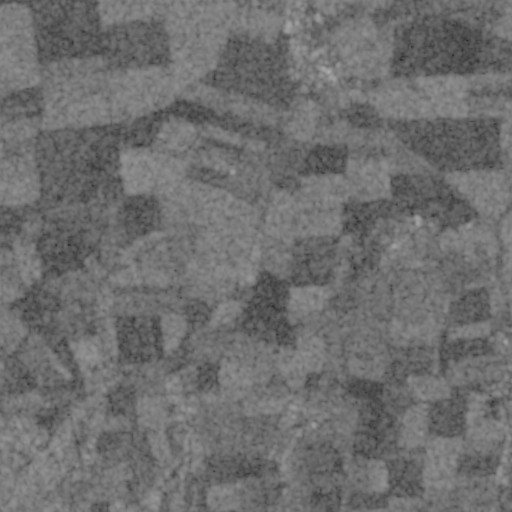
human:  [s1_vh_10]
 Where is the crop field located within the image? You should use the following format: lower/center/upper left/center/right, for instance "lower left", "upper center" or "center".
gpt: The crop field is located in the upper left of the image.
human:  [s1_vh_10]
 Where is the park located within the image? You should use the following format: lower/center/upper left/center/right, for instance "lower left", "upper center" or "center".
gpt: The park is located in the upper center of the image.
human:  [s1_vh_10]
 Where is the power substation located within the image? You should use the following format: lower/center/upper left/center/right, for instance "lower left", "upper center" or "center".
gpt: The power substation is located in the lower center of the image.
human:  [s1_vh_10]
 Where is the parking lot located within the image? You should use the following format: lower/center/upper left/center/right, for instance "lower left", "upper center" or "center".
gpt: There is no parking lot in the image.

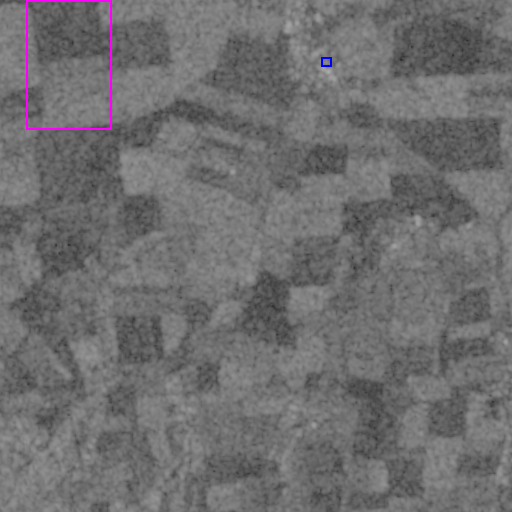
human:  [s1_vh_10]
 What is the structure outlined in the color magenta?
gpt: The structure outlined in magenta is a crop field.
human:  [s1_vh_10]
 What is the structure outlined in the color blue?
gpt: The structure outlined in blue is a park.
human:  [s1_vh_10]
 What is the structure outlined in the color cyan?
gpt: There is no cyan outline.